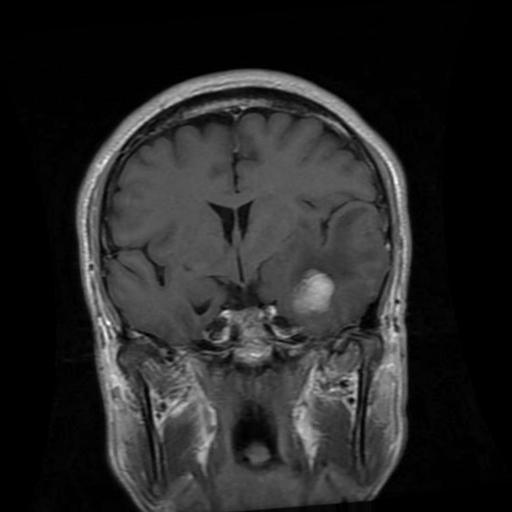
Label: meningioma